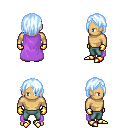
a pixel art fantasy rpg character, male body template, human, tanned skin, lavender cape, teal pants, white cyan bangs hairstyle, gold gloves, gold boots, four views (front, back, left, right), 2x2 character sprite sheet, small pixel art, hard edges, no anti-aliasing